Field crop: maize
Growth stage: 1
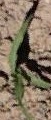
Species: maize